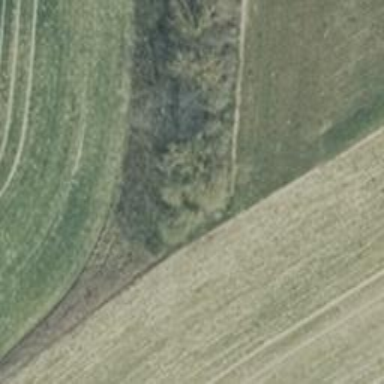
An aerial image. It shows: Row of deciduous broadleaved trees.